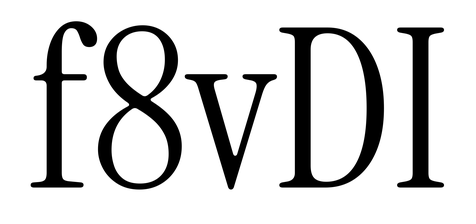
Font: InstrumentSerif-Regular